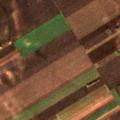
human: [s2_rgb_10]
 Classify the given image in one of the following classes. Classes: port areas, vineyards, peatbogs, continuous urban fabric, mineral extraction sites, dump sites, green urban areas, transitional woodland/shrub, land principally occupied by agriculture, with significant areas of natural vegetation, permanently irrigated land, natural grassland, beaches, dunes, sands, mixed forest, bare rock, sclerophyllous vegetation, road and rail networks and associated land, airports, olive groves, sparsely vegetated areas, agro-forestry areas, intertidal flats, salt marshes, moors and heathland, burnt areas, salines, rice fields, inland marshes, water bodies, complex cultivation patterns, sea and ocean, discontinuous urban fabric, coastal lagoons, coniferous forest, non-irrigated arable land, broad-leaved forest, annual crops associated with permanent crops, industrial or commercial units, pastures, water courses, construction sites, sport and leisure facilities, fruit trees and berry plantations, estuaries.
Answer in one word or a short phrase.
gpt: non-irrigated arable land